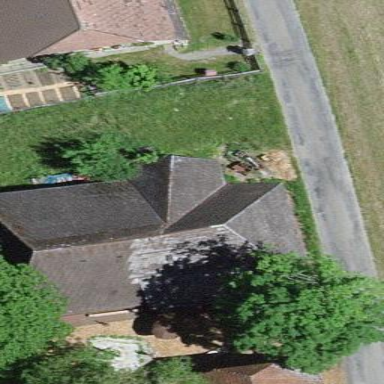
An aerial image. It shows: Farm building.